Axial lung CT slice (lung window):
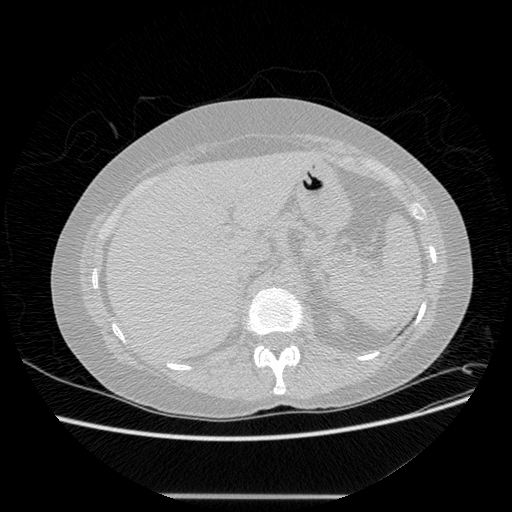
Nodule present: no